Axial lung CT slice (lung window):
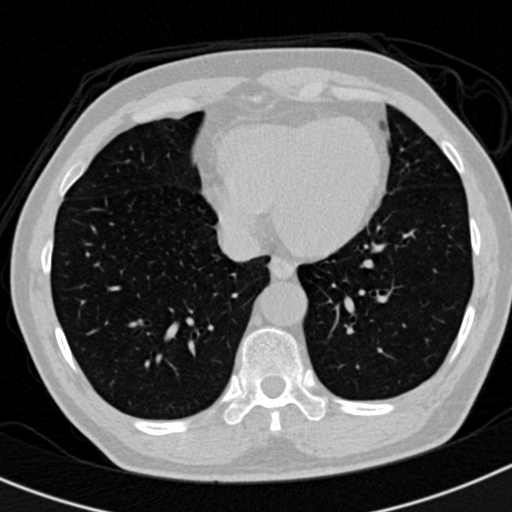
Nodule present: no